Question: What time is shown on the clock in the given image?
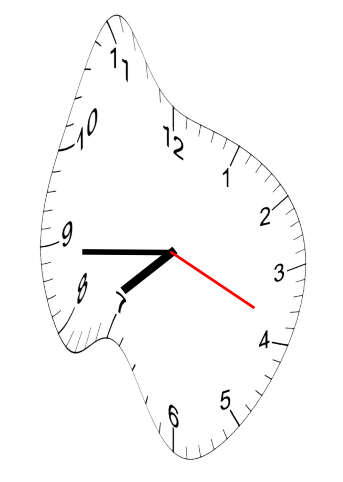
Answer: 07:44:19